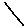
Label: line